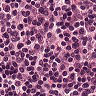
Metastatic tissue present: no